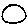
Label: circle